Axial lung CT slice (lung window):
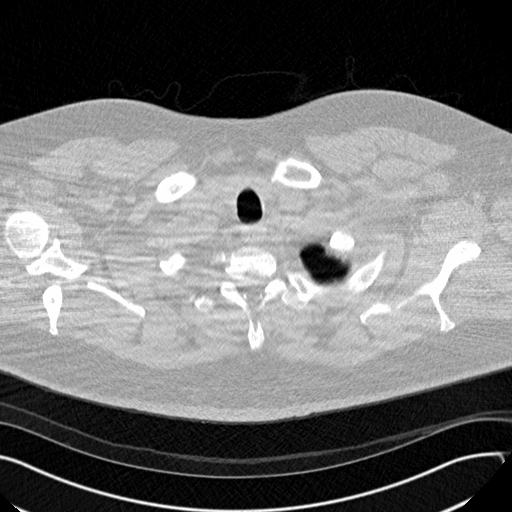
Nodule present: no